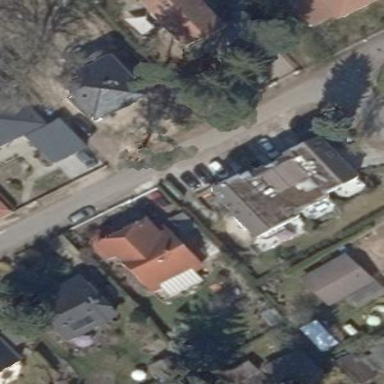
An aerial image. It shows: Terrace building.